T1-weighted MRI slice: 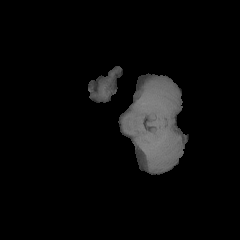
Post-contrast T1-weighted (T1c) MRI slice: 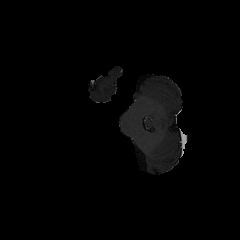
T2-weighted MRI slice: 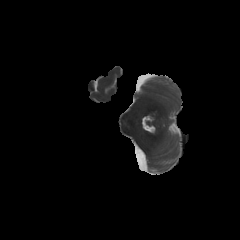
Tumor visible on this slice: no